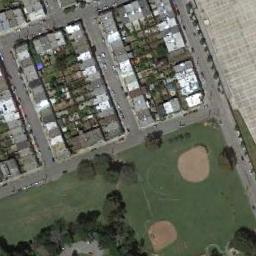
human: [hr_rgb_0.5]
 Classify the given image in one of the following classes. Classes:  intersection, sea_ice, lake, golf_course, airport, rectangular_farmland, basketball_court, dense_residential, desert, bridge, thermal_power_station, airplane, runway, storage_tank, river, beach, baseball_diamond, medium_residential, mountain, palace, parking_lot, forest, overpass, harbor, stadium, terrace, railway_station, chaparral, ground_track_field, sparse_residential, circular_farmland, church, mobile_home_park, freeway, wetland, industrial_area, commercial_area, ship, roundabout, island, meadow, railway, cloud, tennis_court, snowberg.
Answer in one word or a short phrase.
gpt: baseball_diamond